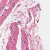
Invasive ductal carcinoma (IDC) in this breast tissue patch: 0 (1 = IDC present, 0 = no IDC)